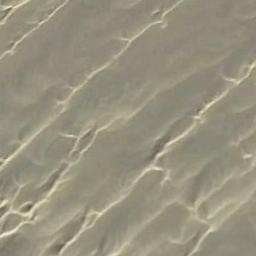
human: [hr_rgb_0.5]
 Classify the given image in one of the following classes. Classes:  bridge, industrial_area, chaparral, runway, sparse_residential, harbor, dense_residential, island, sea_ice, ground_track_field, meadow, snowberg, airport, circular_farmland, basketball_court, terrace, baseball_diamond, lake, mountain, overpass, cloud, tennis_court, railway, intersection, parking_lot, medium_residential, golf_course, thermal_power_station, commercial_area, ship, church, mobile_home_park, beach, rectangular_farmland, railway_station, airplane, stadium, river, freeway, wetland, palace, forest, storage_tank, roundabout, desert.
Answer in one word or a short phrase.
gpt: desert